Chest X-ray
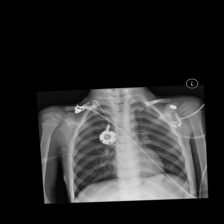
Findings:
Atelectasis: negative
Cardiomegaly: negative
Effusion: negative
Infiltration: negative
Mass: negative
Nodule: negative
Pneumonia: negative
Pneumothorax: negative
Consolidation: negative
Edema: negative
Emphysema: negative
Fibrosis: negative
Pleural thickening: negative
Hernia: negative